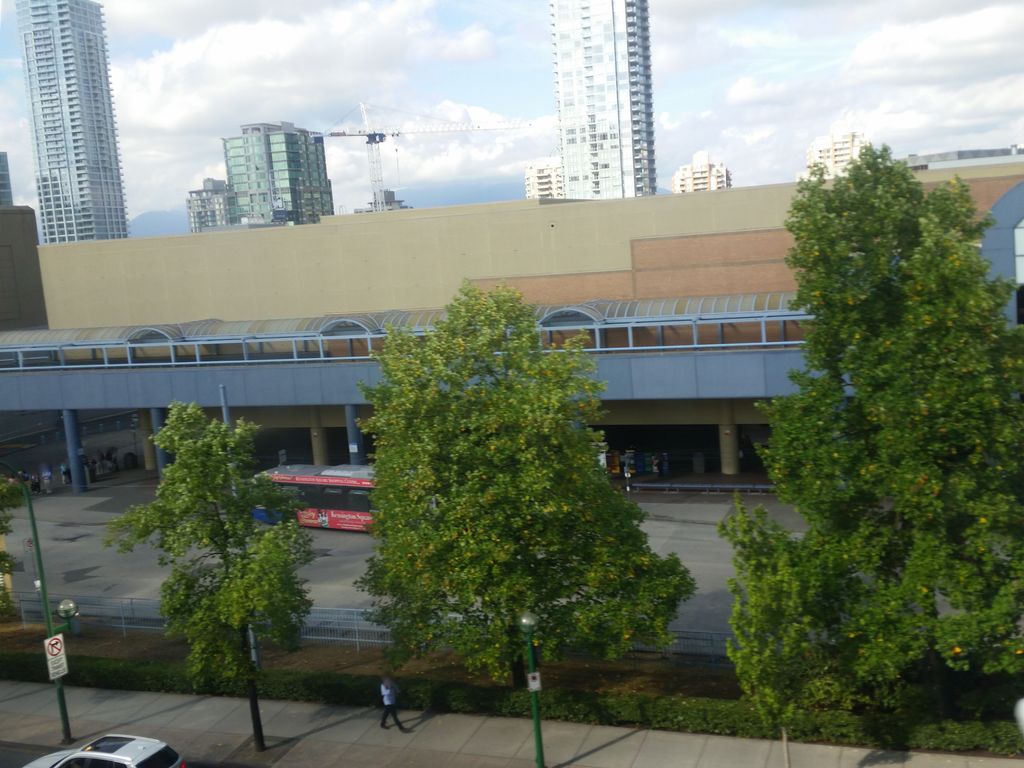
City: vancouver